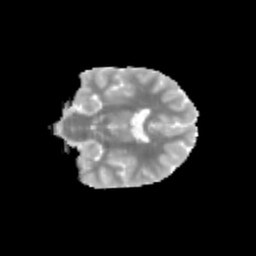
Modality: MD
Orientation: coronal
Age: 11
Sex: female
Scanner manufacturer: siemens
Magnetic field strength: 3 T
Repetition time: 3.8 s
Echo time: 0.07 s